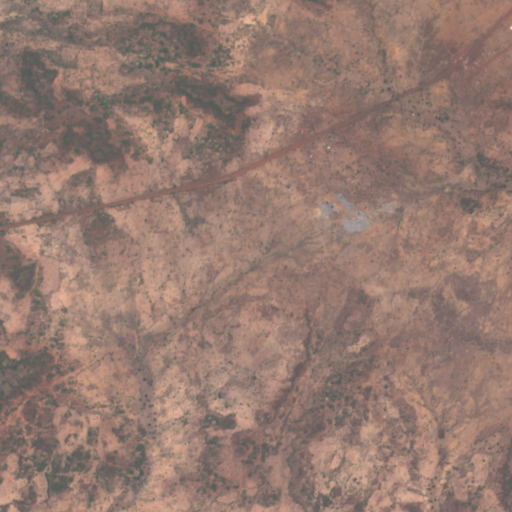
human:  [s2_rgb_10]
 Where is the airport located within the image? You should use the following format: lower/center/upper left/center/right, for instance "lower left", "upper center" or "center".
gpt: The airport is located in the upper right of the image.
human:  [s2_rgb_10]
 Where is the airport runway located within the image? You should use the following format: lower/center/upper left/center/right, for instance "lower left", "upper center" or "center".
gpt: The airport runway is located in the upper right of the image.
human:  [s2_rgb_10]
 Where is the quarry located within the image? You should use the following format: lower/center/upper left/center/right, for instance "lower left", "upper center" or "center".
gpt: The quarry is located in the center right of the image.
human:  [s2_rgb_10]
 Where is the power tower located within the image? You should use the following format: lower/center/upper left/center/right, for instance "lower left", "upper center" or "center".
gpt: There is no power tower in the image.